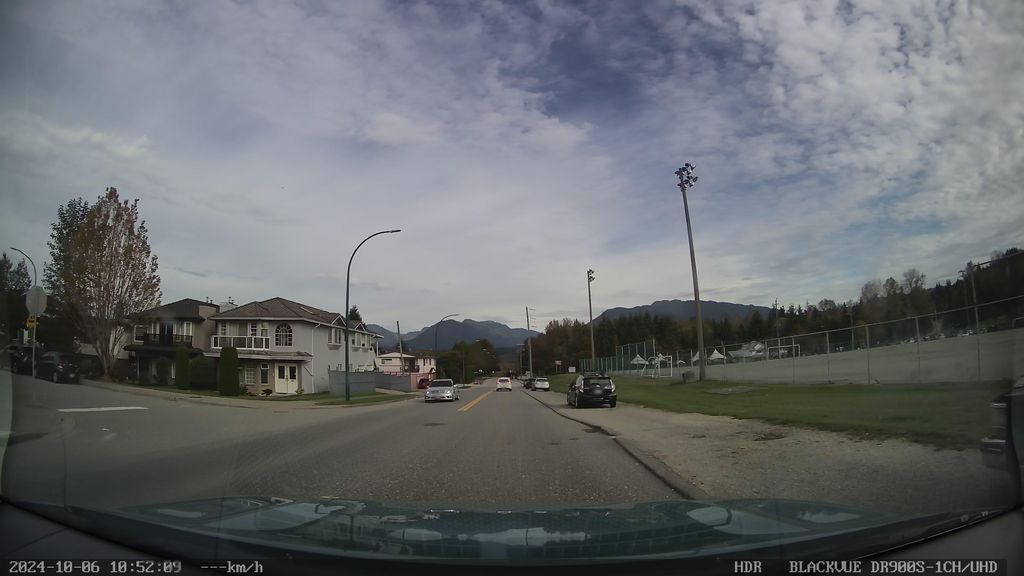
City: vancouver